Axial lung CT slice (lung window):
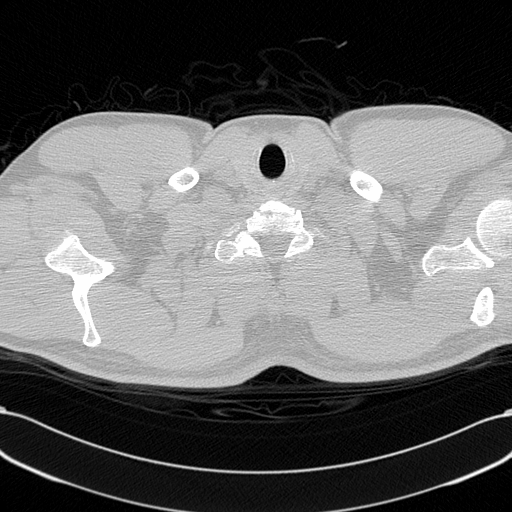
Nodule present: no